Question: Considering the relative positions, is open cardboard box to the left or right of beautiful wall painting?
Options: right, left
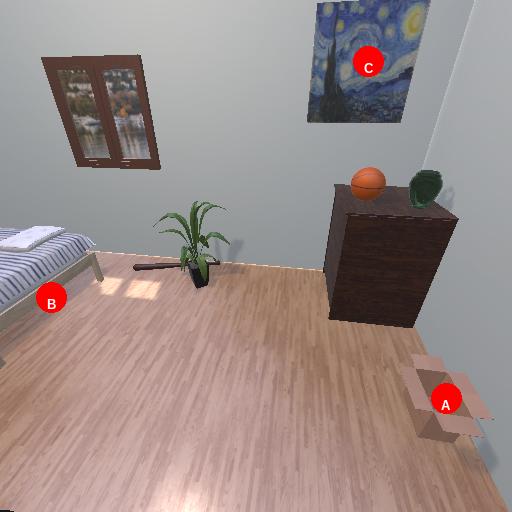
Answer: right